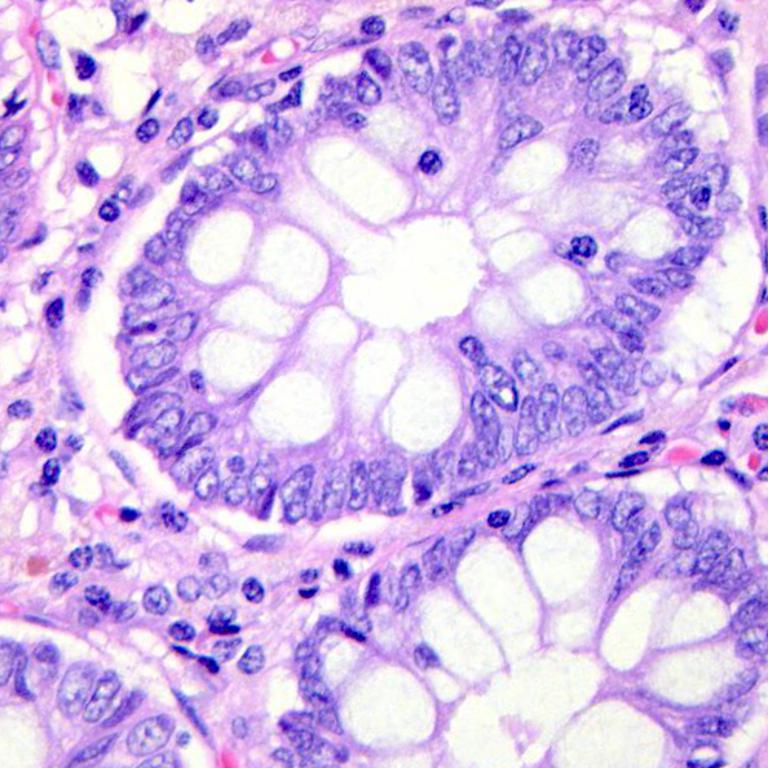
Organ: colon
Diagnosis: benign